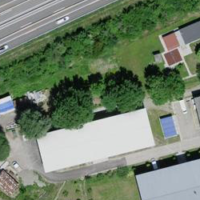
EUNIS habitat code: 57
Species observed at this site:
Berberis vulgaris